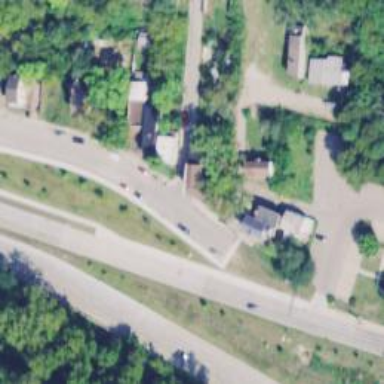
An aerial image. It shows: Footway along the road.